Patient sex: F
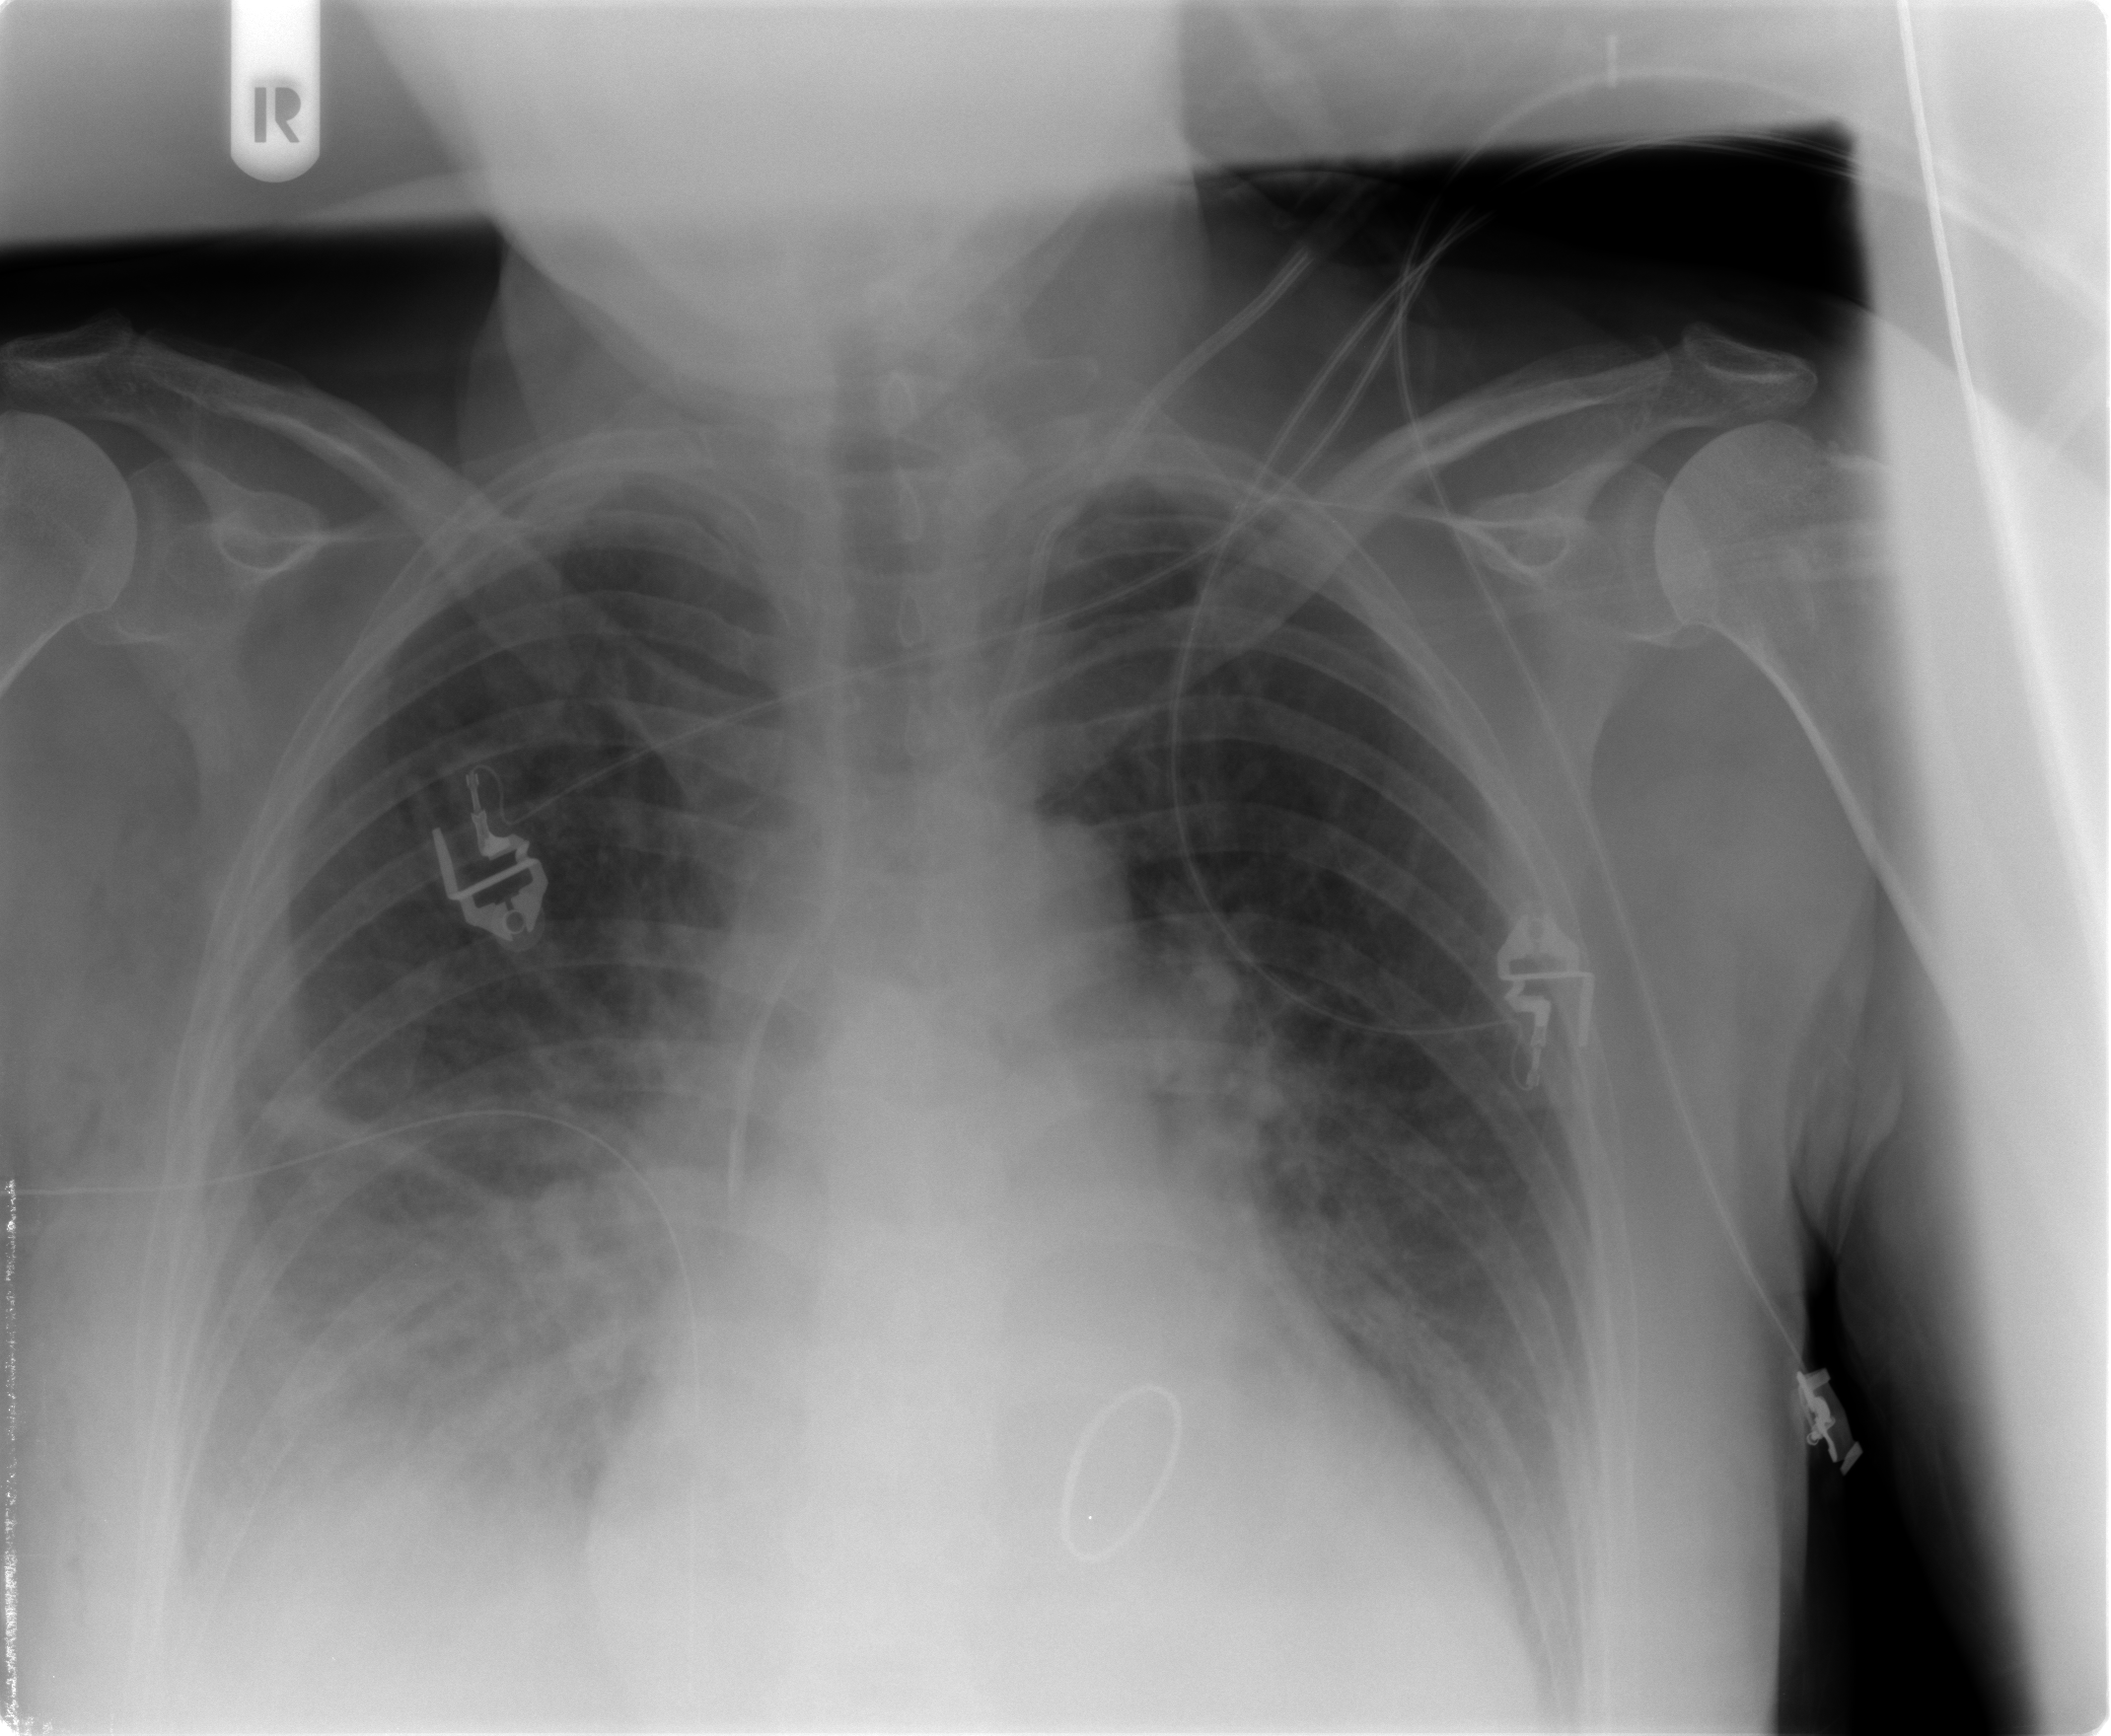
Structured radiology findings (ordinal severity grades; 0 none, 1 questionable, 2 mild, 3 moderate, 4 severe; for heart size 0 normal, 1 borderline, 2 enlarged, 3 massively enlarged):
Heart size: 2
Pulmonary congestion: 2
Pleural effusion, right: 2
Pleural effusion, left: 0
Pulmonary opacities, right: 2
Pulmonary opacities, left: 0
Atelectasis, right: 2
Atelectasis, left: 0